Field crop: maize
Growth stage: 2
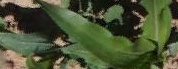
Species: maize